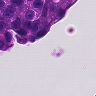
Metastatic tissue present: yes